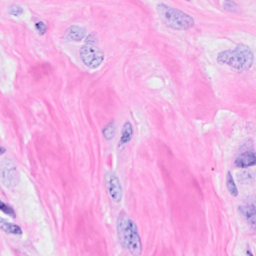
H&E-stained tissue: Breast